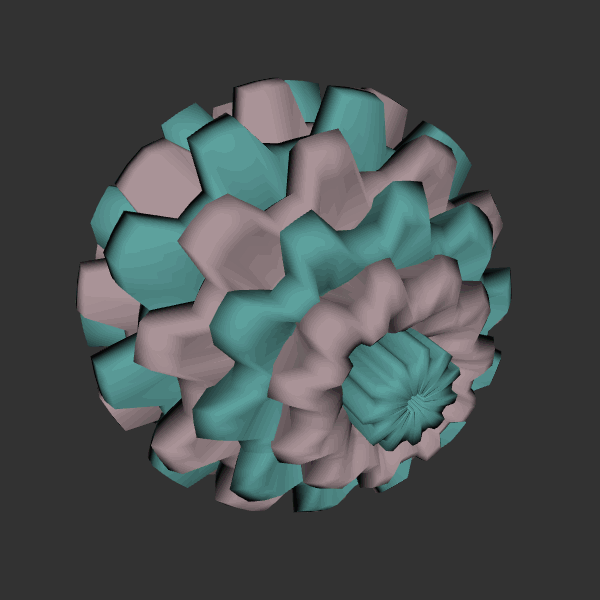
Background: dark